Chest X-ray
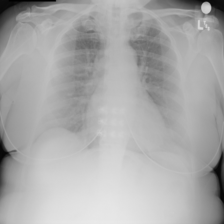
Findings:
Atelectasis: negative
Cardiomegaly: negative
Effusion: negative
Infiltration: negative
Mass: negative
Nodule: negative
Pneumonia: negative
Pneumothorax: negative
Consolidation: negative
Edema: negative
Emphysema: negative
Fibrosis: negative
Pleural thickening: negative
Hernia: negative